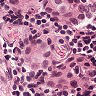
Metastatic tissue present: yes